Question: I have implemented a pretty simple Deep Neural Network to perform multi-label classification. The overview of the model is (bias omitted for the sake of simple visualization):

That is, a 3-layer deep neural network with ReLU units and Sigmoid as output unit.
The loss function is Sigmoid Cross Entropy and the used optimizer is Adam.
When I train this NN Dropout I get the following results:
'''
#Placeholders
x = tf.placeholder(tf.float32,[None,num_features],name='x')
y = tf.placeholder(tf.float32,[None,num_classes],name='y')
keep_prob = tf.placeholder(tf.float32,name='keep_prob')
#Layer1
WRelu1 = tf.Variable(tf.truncated_normal([num_features,num_features],stddev=1.0),dtype=tf.float32,name='wrelu1')
bRelu1 = tf.Variable(tf.zeros([num_features]),dtype=tf.float32,name='brelu1')
layer1 = tf.add(tf.matmul(x,WRelu1),bRelu1,name='layer1')
relu1 = tf.nn.relu(layer1,name='relu1')
#Layer2
WRelu2 = tf.Variable(tf.truncated_normal([num_features,num_features],stddev=1.0),dtype=tf.float32,name='wrelu2')
bRelu2 = tf.Variable(tf.zeros([num_features]),dtype=tf.float32,name='brelu2')
layer2 = tf.add(tf.matmul(relu1,WRelu2),bRelu2,name='layer2')
relu2 = tf.nn.relu(layer2,name='relu2')
#Layer3
WRelu3 = tf.Variable(tf.truncated_normal([num_features,num_features],stddev=1.0),dtype=tf.float32,name='wrelu3')
bRelu3 = tf.Variable(tf.zeros([num_features]),dtype=tf.float32,name='brelu3')
layer3 = tf.add(tf.matmul(relu2,WRelu3),bRelu3,name='layer3')
relu3 = tf.nn.relu(tf.matmul(relu2,WRelu3) + bRelu3,name='relu3')
#Out layer
Wout = tf.Variable(tf.truncated_normal([num_features,num_classes],stddev=1.0),dtype=tf.float32,name='wout')
bout = tf.Variable(tf.zeros([num_classes]),dtype=tf.float32,name='bout')
logits = tf.add(tf.matmul(relu3,Wout),bout,name='logits')
#Predictions
logits_sigmoid = tf.nn.sigmoid(logits,name='logits_sigmoid')
#Cost & Optimizer
cost = tf.losses.sigmoid_cross_entropy(y,logits)
optimizer = tf.train.AdamOptimizer(LEARNING_RATE).minimize(cost)
'''
Evaluation results on test data:
'''
ROC AUC - micro average: 0.6474180196222774
ROC AUC - macro average: 0.6261438437099212
Precision - micro average: 0.5112489722699753
Precision - macro average: 0.48922193879411413
Precision - weighted average: 0.5131092162035961
Recall - micro average: 0.584640369246549
Recall - macro average: 0.55746897003228
Recall - weighted average: 0.584640369246549
'''
When I train this NN I get the following results:
'''
#Placeholders
x = tf.placeholder(tf.float32,[None,num_features],name='x')
y = tf.placeholder(tf.float32,[None,num_classes],name='y')
keep_prob = tf.placeholder(tf.float32,name='keep_prob')
#Layer1
WRelu1 = tf.Variable(tf.truncated_normal([num_features,num_features],stddev=1.0),dtype=tf.float32,name='wrelu1')
bRelu1 = tf.Variable(tf.zeros([num_features]),dtype=tf.float32,name='brelu1')
layer1 = tf.add(tf.matmul(x,WRelu1),bRelu1,name='layer1')
relu1 = tf.nn.relu(layer1,name='relu1')
#DROPOUT
relu1 = tf.nn.dropout(relu1,keep_prob=keep_prob,name='relu1drop')
#Layer2
WRelu2 = tf.Variable(tf.truncated_normal([num_features,num_features],stddev=1.0),dtype=tf.float32,name='wrelu2')
bRelu2 = tf.Variable(tf.zeros([num_features]),dtype=tf.float32,name='brelu2')
layer2 = tf.add(tf.matmul(relu1,WRelu2),bRelu2,name='layer2')
relu2 = tf.nn.relu(layer2,name='relu2')
#DROPOUT
relu2 = tf.nn.dropout(relu2,keep_prob=keep_prob,name='relu2drop')
#Layer3
WRelu3 = tf.Variable(tf.truncated_normal([num_features,num_features],stddev=1.0),dtype=tf.float32,name='wrelu3')
bRelu3 = tf.Variable(tf.zeros([num_features]),dtype=tf.float32,name='brelu3')
layer3 = tf.add(tf.matmul(relu2,WRelu3),bRelu3,name='layer3')
relu3 = tf.nn.relu(tf.matmul(relu2,WRelu3) + bRelu3,name='relu3')
#DROPOUT
relu3 = tf.nn.dropout(relu3,keep_prob=keep_prob,name='relu3drop')
#Out layer
Wout = tf.Variable(tf.truncated_normal([num_features,num_classes],stddev=1.0),dtype=tf.float32,name='wout')
bout = tf.Variable(tf.zeros([num_classes]),dtype=tf.float32,name='bout')
logits = tf.add(tf.matmul(relu3,Wout),bout,name='logits')
#Predictions
logits_sigmoid = tf.nn.sigmoid(logits,name='logits_sigmoid')
#Cost & Optimizer
cost = tf.losses.sigmoid_cross_entropy(y,logits)
optimizer = tf.train.AdamOptimizer(LEARNING_RATE).minimize(cost)
'''
Evaluation results on test data:
'''
ROC AUC - micro average: 0.5
ROC AUC - macro average: 0.5
Precision - micro average: 0.34146163499985405
Precision - macro average: 0.34146163499985405
Precision - weighted average: 0.3712475781926326
Recall - micro average: 1.0
Recall - macro average: 1.0
Recall - weighted average: 1.0
'''
As you can see with the Recall values in the Dropout version, the NN output is always 1, always positive class for every class of every sample.
It's true that it's not an easy problem, but after applying Dropout I expected at least similar results as without Dropout, not worse result and of course not this saturated output.
Why could be this happening? How could I avoid this behaviour? Do you see something strange or bad done in the code?
Dropout rate: 0.5 @ training / 1.0 @ inference
Epochs: 500
Learning rate: 0.0001
Number of instances: +22.000
Number of classes: 6
Thanks!
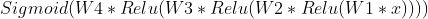
Answer: Finally I've managed to solve my own question with some more experimentation, so this is what I figured out.
I exported the Tensorboad graph and weights, bias and activations data in order to explore them on TB.
Then I realized that something wasn't going fine with the weights.
<URL>
As you could observe, the weights wasn't changing at all. In other words, the layer "wasn't learning" anything.
But then the exaplanation was in front of my eyes. The distribution of the weights was too broad. Look at that histogram range, from [-2,2] that's too much.
Then I realized that I were initializing the weights matrices with
'''
truncated_normal(mean=0.0, std=1.0)
'''
which is a really high std.dev for a correct init. The obvious trick was to initialize the weights with a more correct initialization. Then, I chose the and then the weights becomes to this:
<URL>
And the predictions stopped being all positive to became mixed predictions again. And, of course, with a better performance on test set thanks to the Dropout.
In summary, the net without Dropout was capable of learn something with that too broad initialization, but the net with Dropout wasn't, and needed a better initialization in order to not get stuck.
Thanks to all the people that have read the post and contribute with a comment.